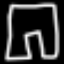
Label: pants